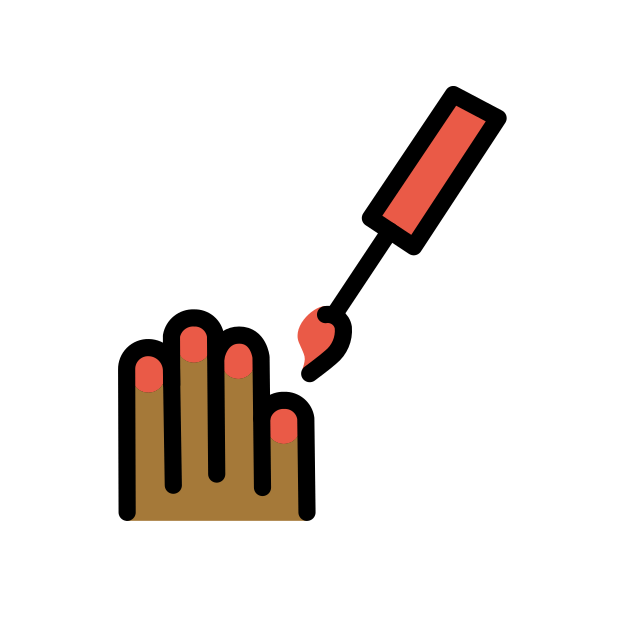
nail polish: medium-dark skin tone